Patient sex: M
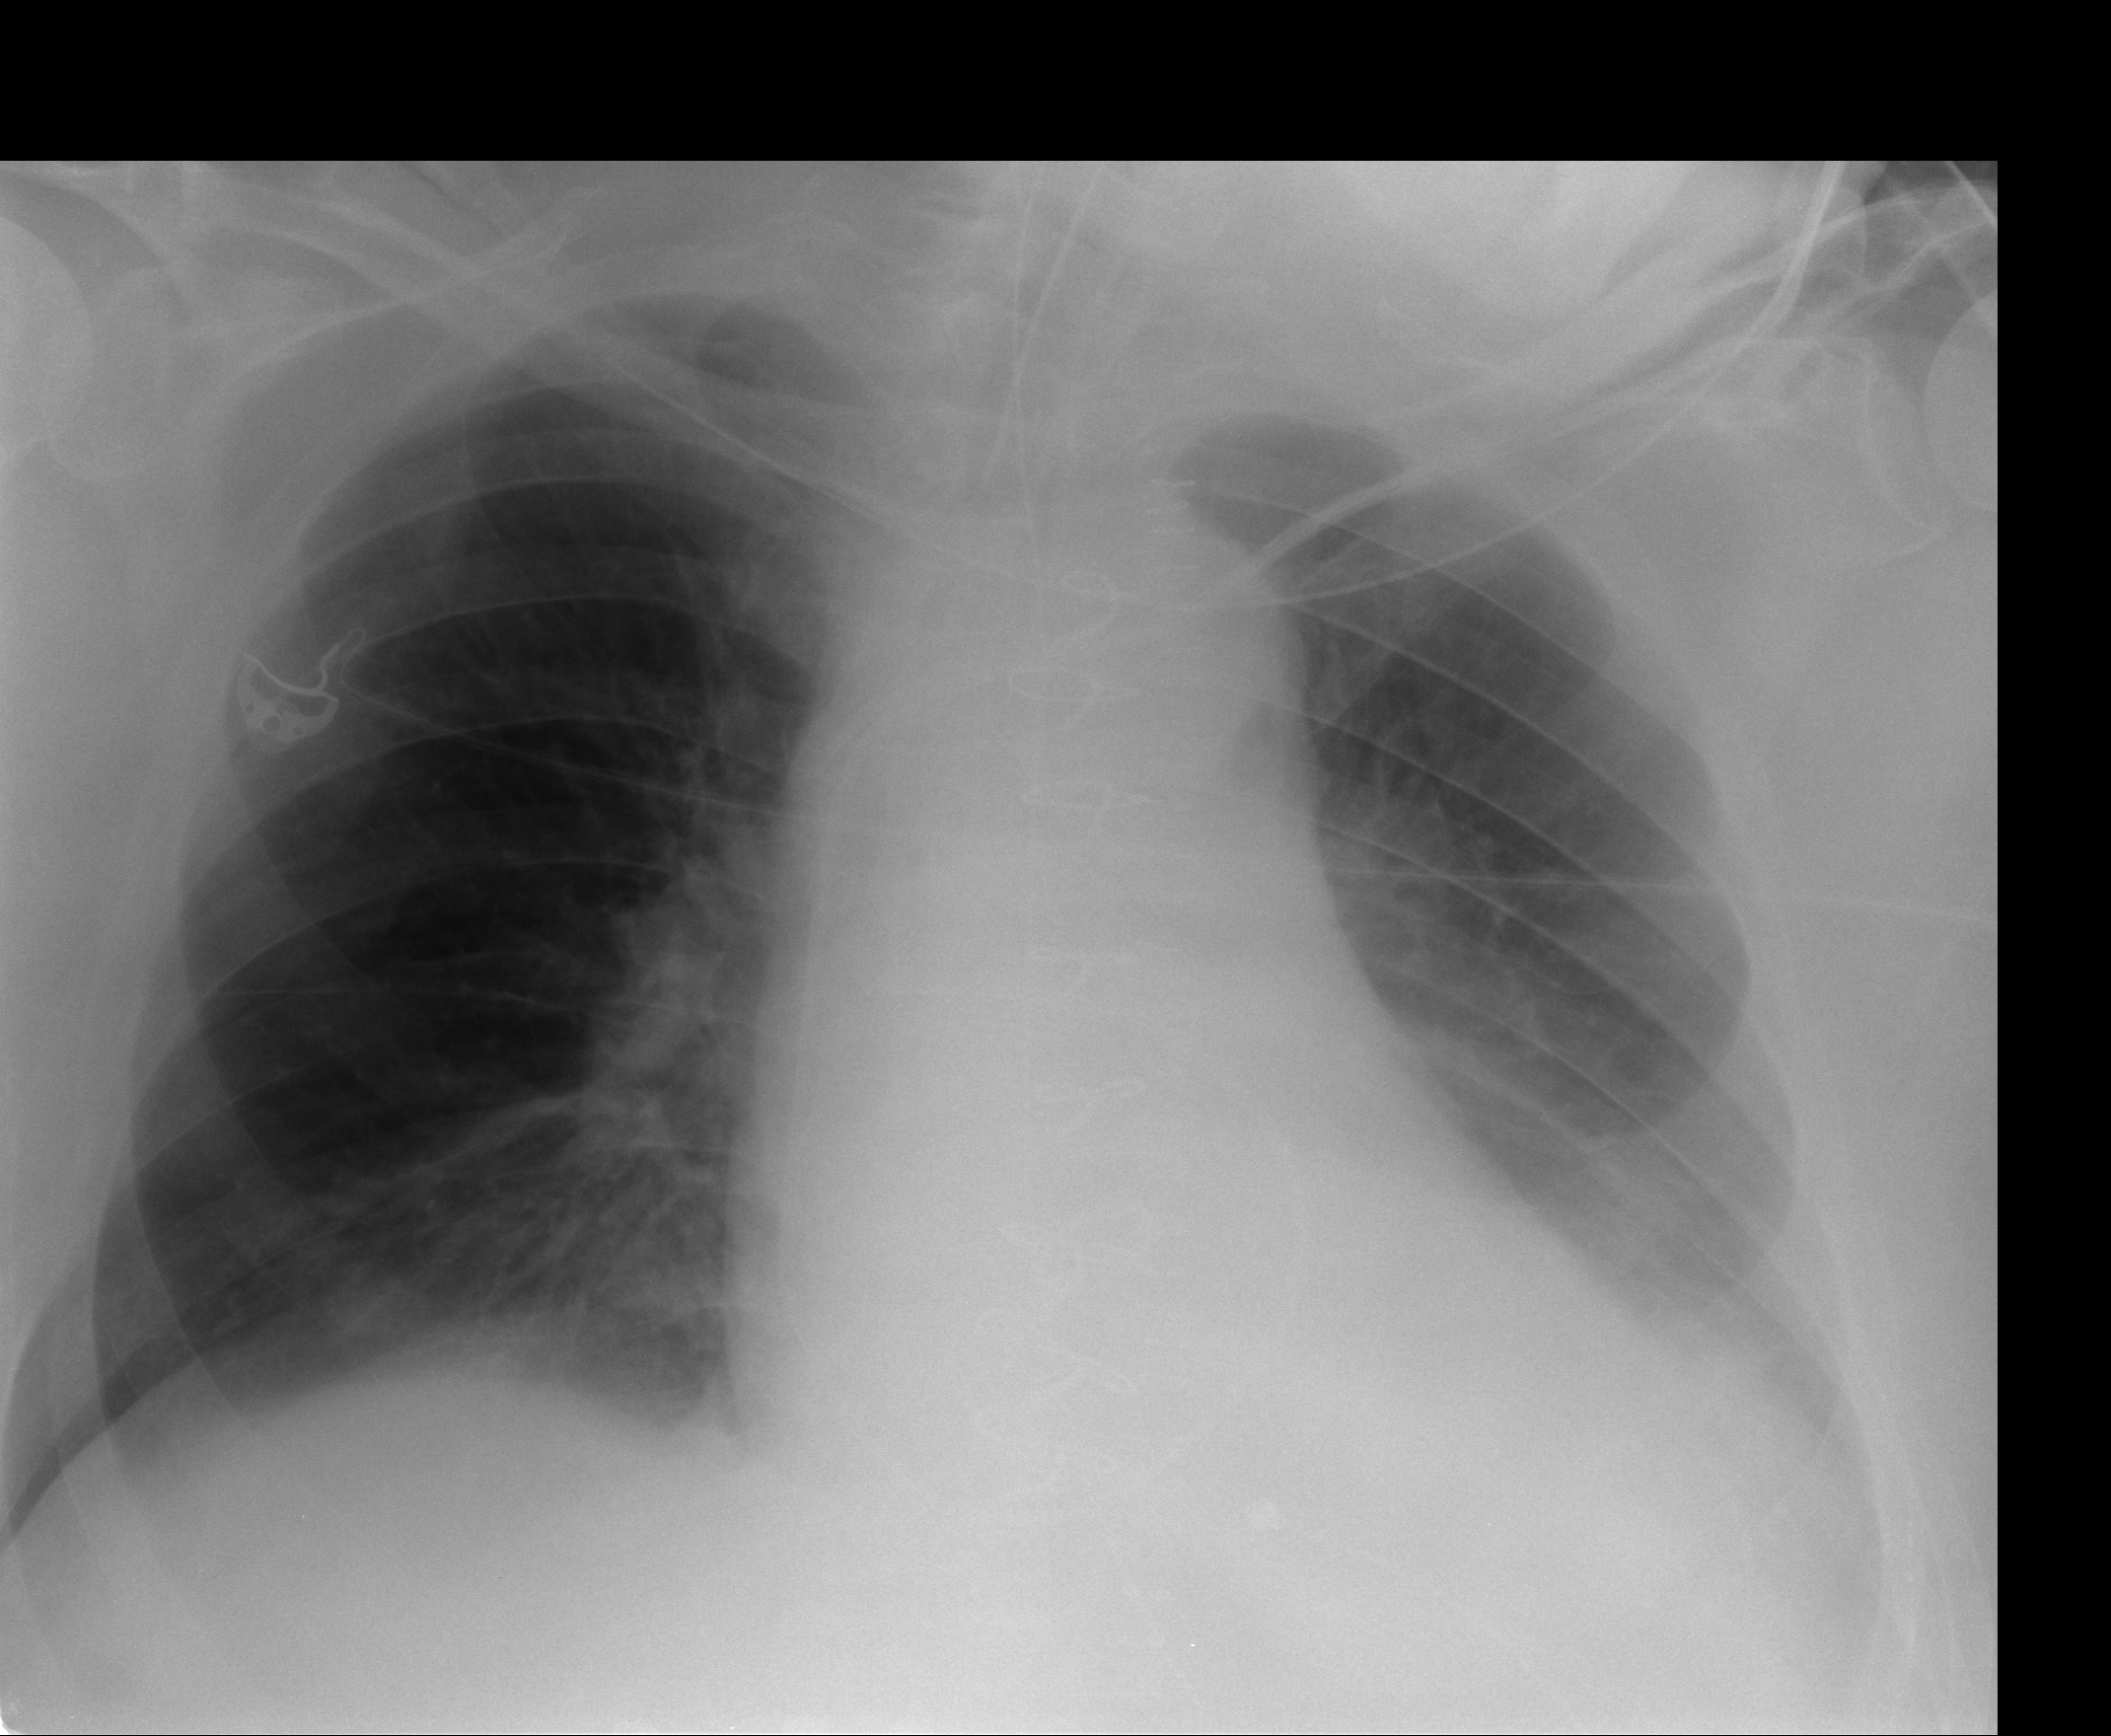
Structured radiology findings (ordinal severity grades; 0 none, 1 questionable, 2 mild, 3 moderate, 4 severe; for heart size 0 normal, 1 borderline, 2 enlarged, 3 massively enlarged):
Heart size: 2
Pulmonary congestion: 2
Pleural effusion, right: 0
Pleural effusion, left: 2
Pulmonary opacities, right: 0
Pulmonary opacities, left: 0
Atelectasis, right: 2
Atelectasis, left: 2